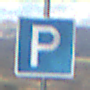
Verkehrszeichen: Parken
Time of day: Midday
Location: Outdoor (Nature)
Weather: PartlyCloudy
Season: NotSpecified
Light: Natural